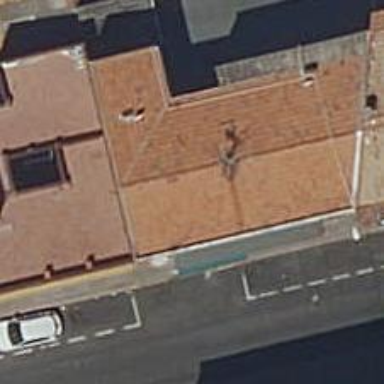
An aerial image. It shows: Restaurant.